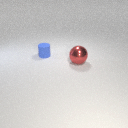
small blue rubber cylinder to the left of large red metal sphere